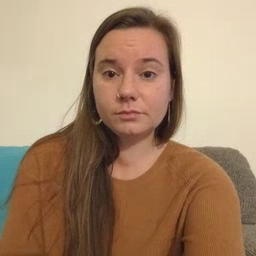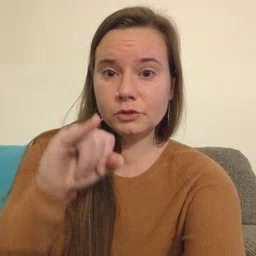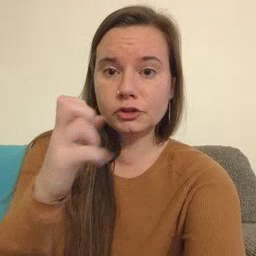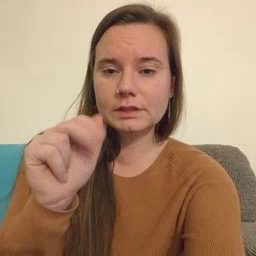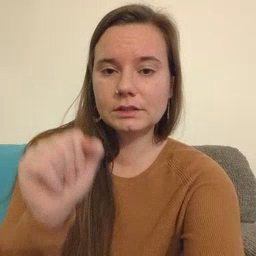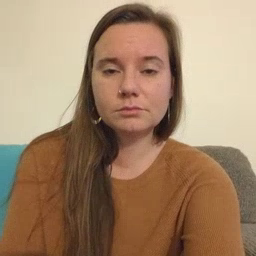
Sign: jeans